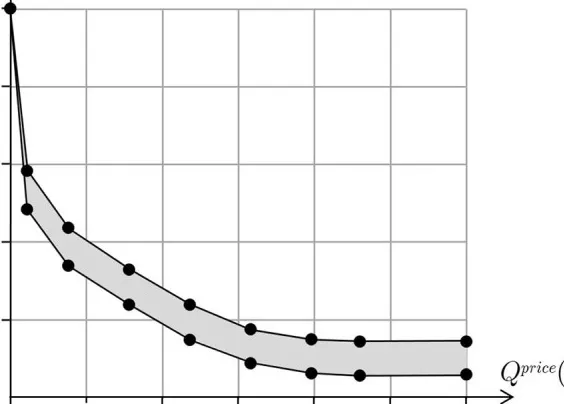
Carbon footprint percentage change as a function of the percentage change of price, with respect to carbon footprint and price of the menus with minimum price.
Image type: chart (chart)